Field crop: maize
Growth stage: 2
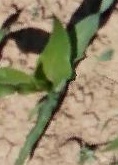
Species: maize